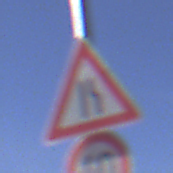
Verkehrszeichen: EinseitigVerengteFahrbahnRechts
Zusatzzeichen unten: Geschwindigkeit40
Umgebung: Outdoor, Nature
Tageszeit: Midday
Wetter: Clear
Licht: Natural
Jahreszeit: NotSpecified
Kontrast: HighContrast